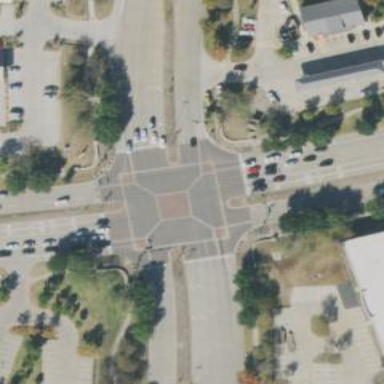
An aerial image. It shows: Tertiary road with separate sidewalk.